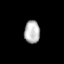
Tissue: lung
Cell type: Others
Senescence score: 0.5919
Nuclear area (px): 349
Mean DAPI intensity: 182.143